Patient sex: M
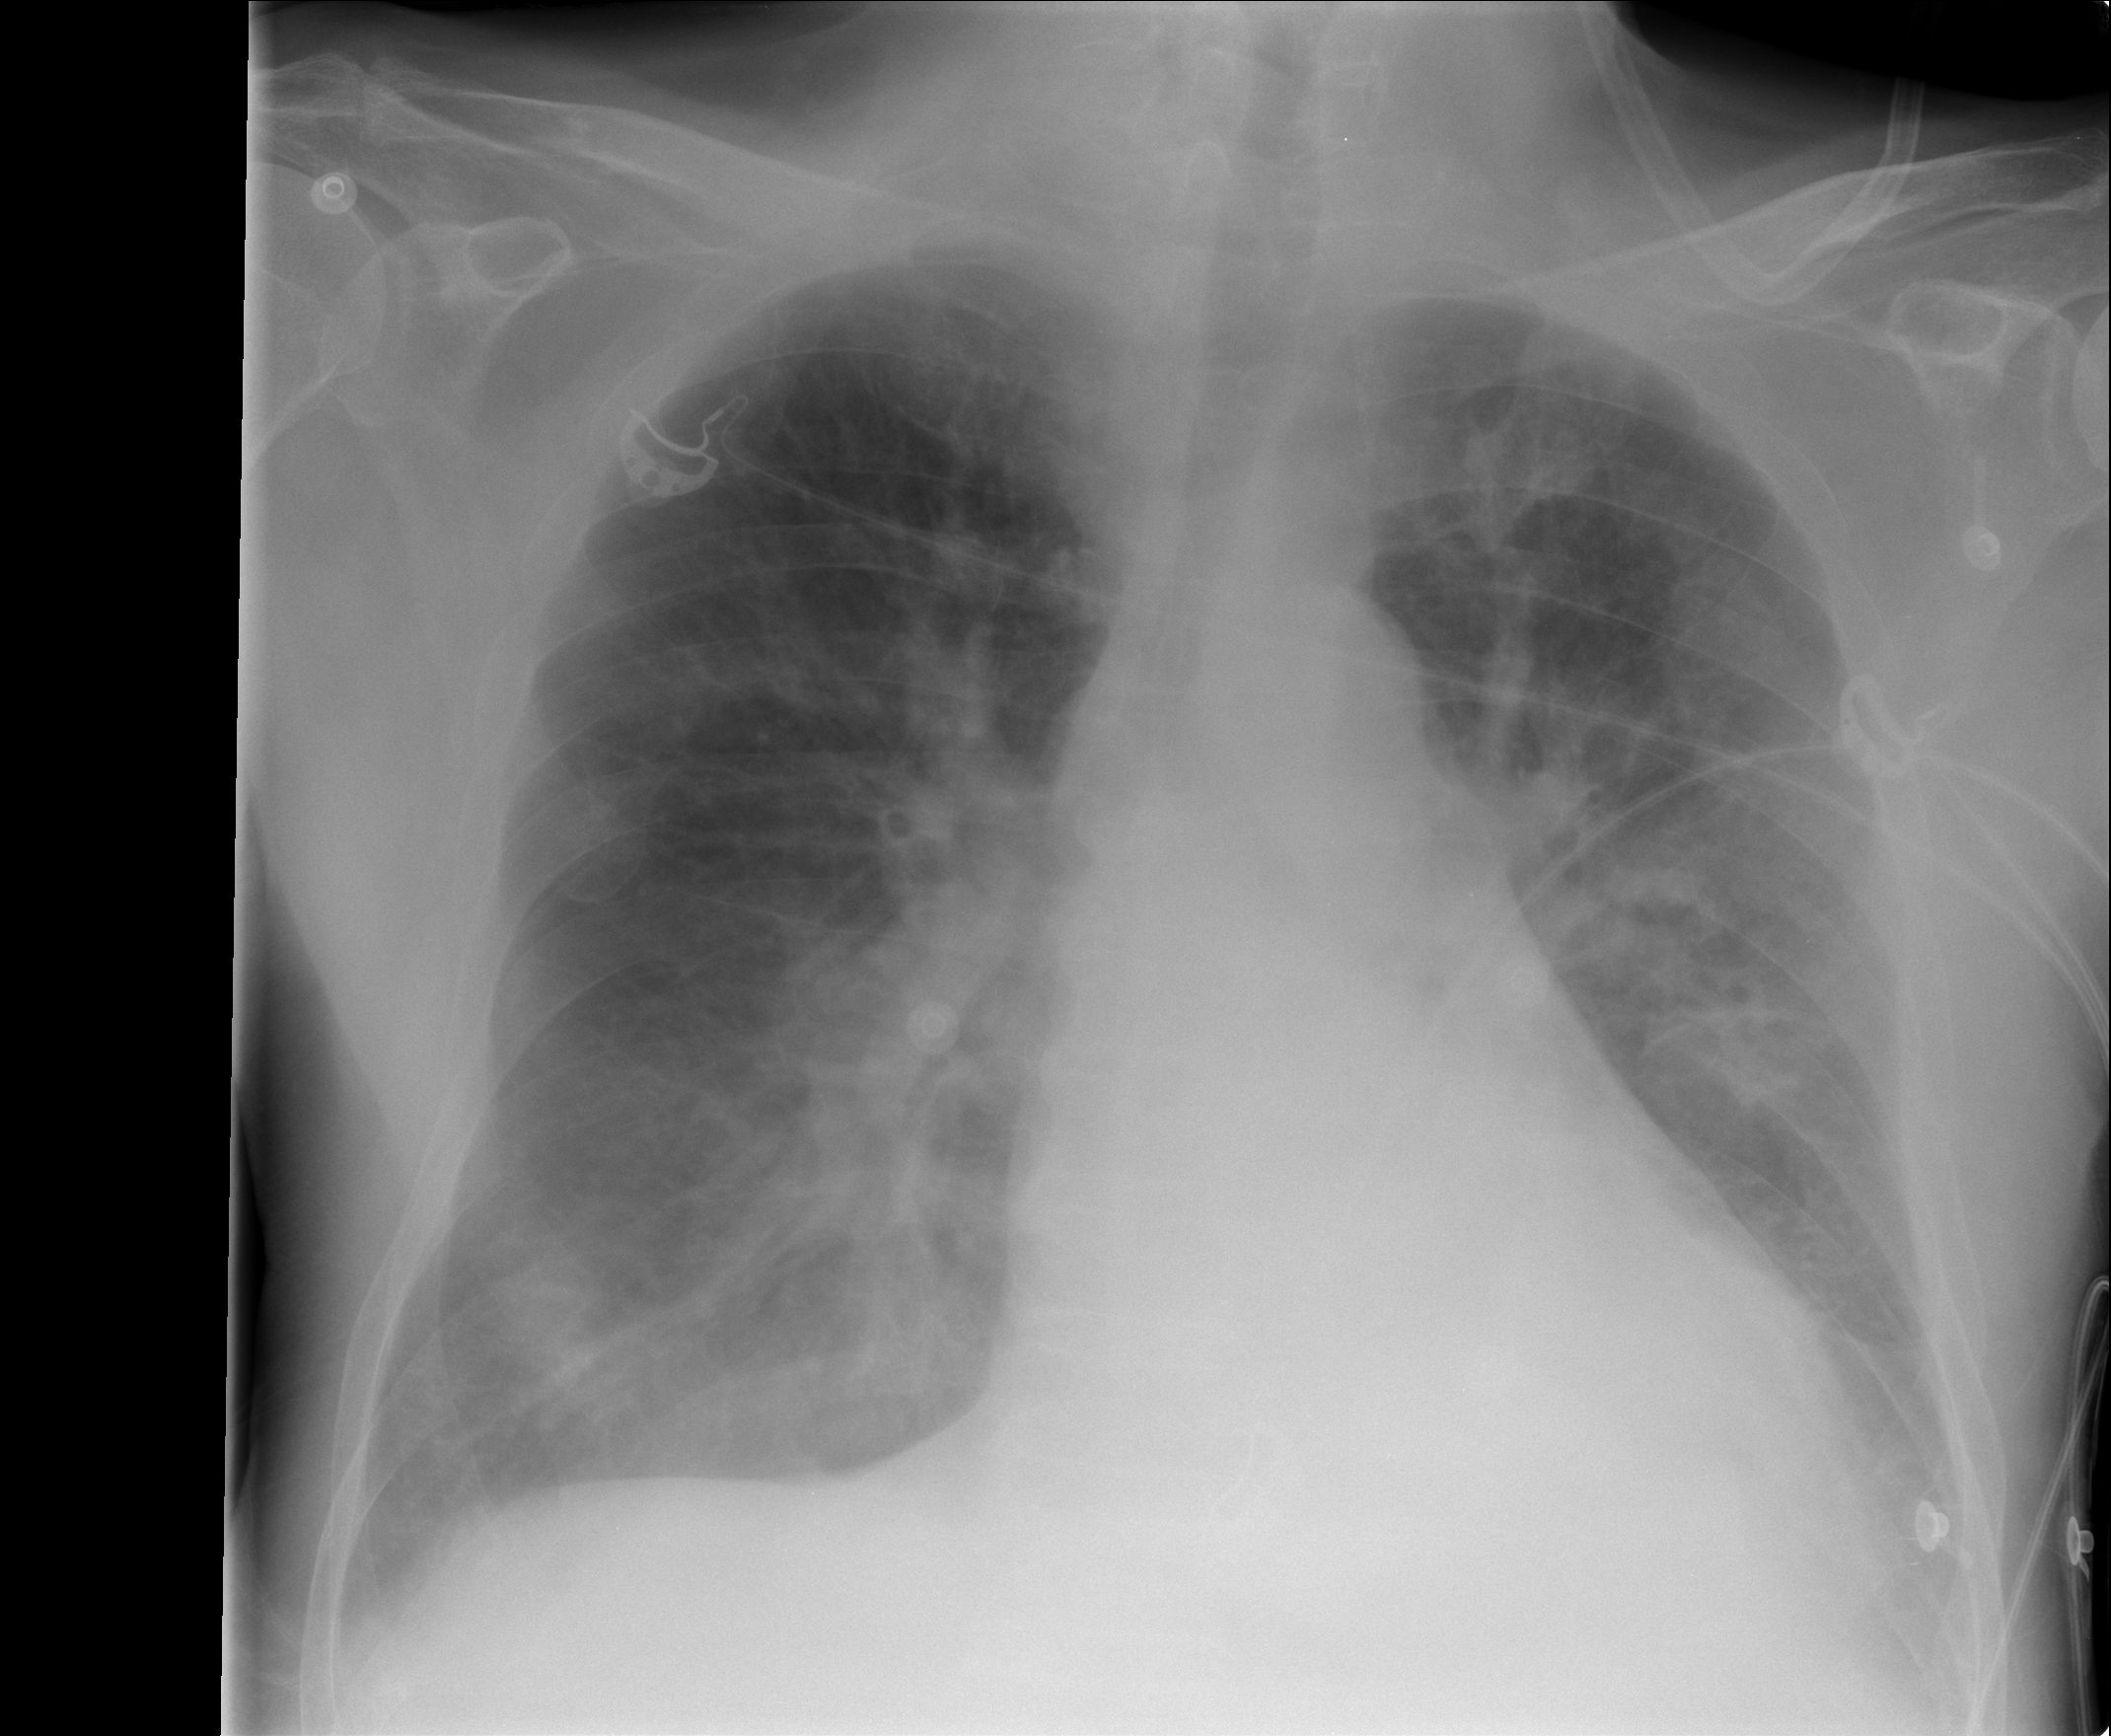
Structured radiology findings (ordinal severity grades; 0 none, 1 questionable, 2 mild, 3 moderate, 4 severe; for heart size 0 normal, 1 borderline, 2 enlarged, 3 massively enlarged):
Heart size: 2
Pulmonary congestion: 2
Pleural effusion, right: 3
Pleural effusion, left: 3
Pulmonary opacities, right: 2
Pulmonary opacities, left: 2
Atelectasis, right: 2
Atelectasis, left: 2